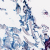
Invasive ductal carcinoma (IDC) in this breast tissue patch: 0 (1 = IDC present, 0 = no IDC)